Question: I need to place 4 images into 'GridLayout'. If I define their sizes hard-coded.
e.g.
'''
android:layout_width="150dp"
android:layout_height="200dp"
'''
It works fine.
But my question is, if is it possible to do it without defining sizes?
Meanwhile I've tried this:
'''
<GridLayout
android:layout_width="0dp"
android:layout_height="0dp"
android:layout_margin="16dp"
android:columnCount="2"
android:orientation="horizontal"
android:useDefaultMargins="true"
app:layout_constraintTop_toBottomOf="@+id/top_object"
app:layout_constraintBottom_toTopOf="@+id/bottom_object"
app:layout_constraintLeft_toLeftOf="parent"
app:layout_constraintRight_toRightOf="parent">
<ImageView
android:layout_width="match_parent"
android:layout_height="match_parent"
android:src="@drawable/poster_21"
android:scaleType="centerCrop"/>
<ImageView
android:layout_width="match_parent"
android:layout_height="match_parent"
android:src="@drawable/poster_22"
android:scaleType="centerCrop"/>
<ImageView
android:layout_width="match_parent"
android:layout_height="match_parent"
android:src="@drawable/poster_23"
android:scaleType="centerCrop"/>
<ImageView
android:layout_width="match_parent"
android:layout_height="match_parent"
android:src="@drawable/poster_24"
android:scaleType="centerCrop"/>
</GridLayout>
'''
But in this case I have left top image occupies the whole Grid Layout and 3 other images have the same size and are located outside the screen.

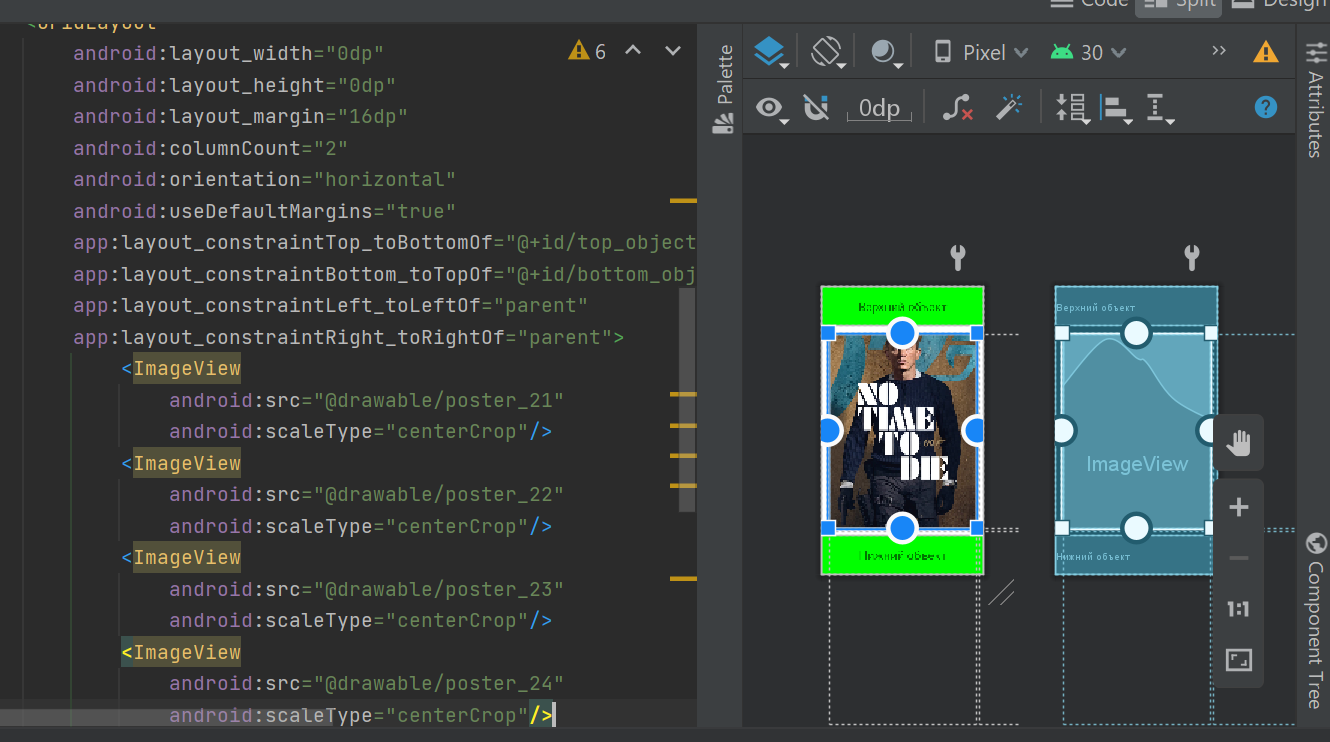
Answer: You can use '0dp' width & height for each 'GridLayout' element, i.e. 'ImageView'
And control the width & height using the column & row weights
'''
<?xml version="1.0" encoding="utf-8"?>
<GridLayout
xmlns:android="http://schemas.android.com/apk/res/android"
xmlns:grid="http://schemas.android.com/apk/tools"
android:layout_width="0dp"
android:layout_height="0dp"
android:layout_margin="16dp"
android:useDefaultMargins="true"
android:layout_constraintTop_toBottomOf="@+id/top_object"
android:layout_constraintBottom_toTopOf="@+id/bottom_object"
android:layout_constraintLeft_toLeftOf="parent"
android:layout_constraintRight_toRightOf="parent"
android:columnCount="2">
<ImageView
android:layout_width="0dp"
android:layout_height="0dp"
android:scaleType="centerCrop"
android:src="@drawable/poster_21"
android:layout_columnWeight="1"
android:layout_rowWeight="1"
grid:layout_gravity="center" />
<ImageView
android:layout_width="0dp"
android:layout_height="0dp"
android:scaleType="centerCrop"
android:src="@drawable/poster_22"
android:layout_columnWeight="1"
android:layout_rowWeight="1"
grid:layout_gravity="center" />
<ImageView
android:layout_width="0dp"
android:layout_height="0dp"
android:scaleType="centerCrop"
android:src="@drawable/poster_23"
android:text="item 0x2"
android:layout_columnWeight="1"
android:layout_rowWeight="1"
grid:layout_gravity="center" />
<ImageView
android:layout_width="0dp"
android:layout_height="0dp"
android:scaleType="centerCrop"
android:src="@drawable/poster_24"
android:text="item 1x0"
android:layout_columnWeight="1"
android:layout_rowWeight="1"
grid:layout_gravity="center" />
</GridLayout>
'''